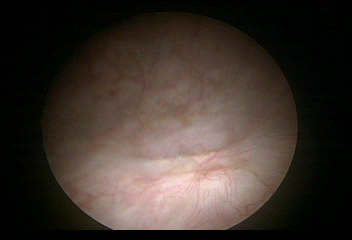
Modality: WLC
Class: Normal mucosa
Bladder cancer association: No